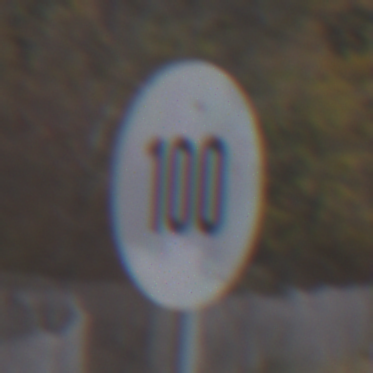
Verkehrszeichen: Geschwindigkeit100
Umgebung: Outdoor, Nature
Tageszeit: MorningAfternoon
Wetter: Overcast
Licht: Natural
Jahreszeit: NotSpecified
Kontrast: LowContrast